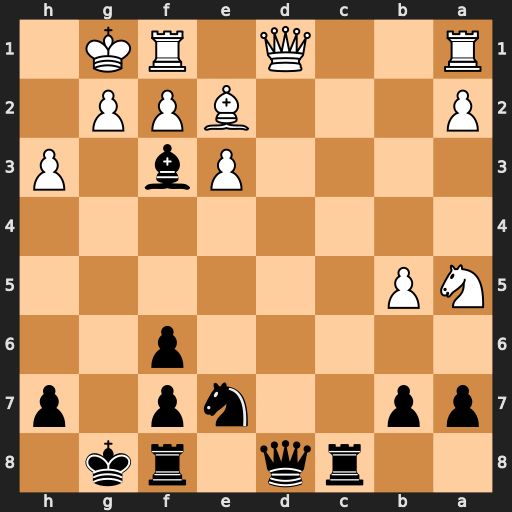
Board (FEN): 2rq1rk1/pp2np1p/5p2/NP6/8/4Pb1P/P3BPP1/R2Q1RK1
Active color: b
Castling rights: -
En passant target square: -
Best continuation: Bxe2 Qxe2 Qxa5